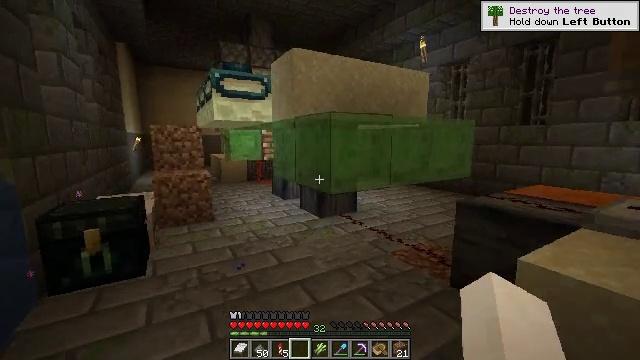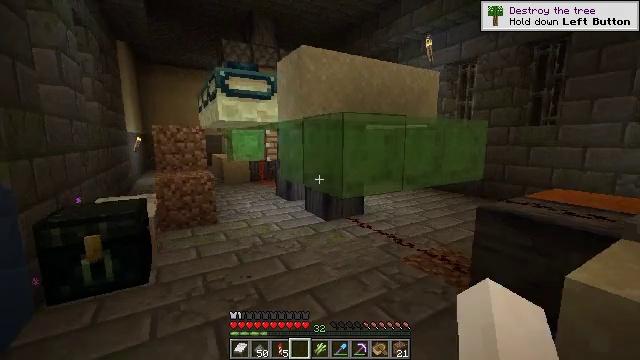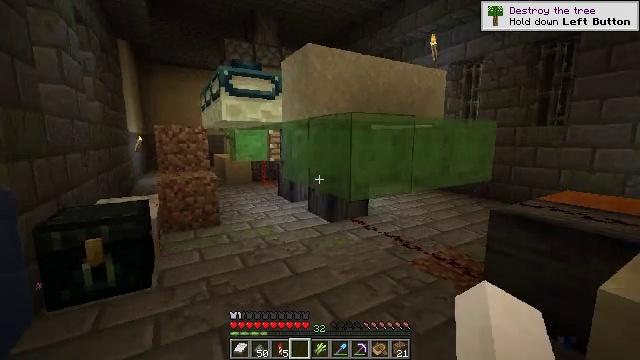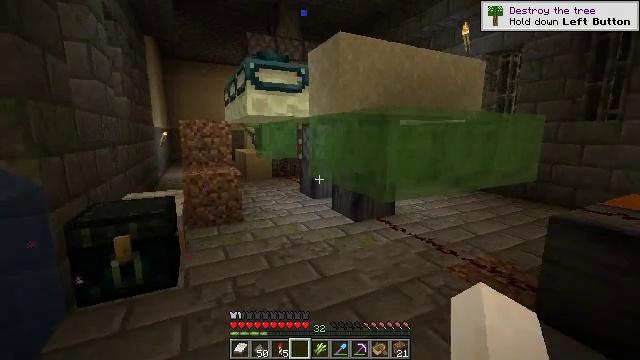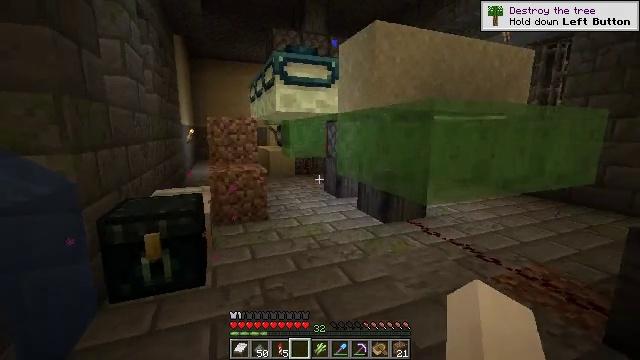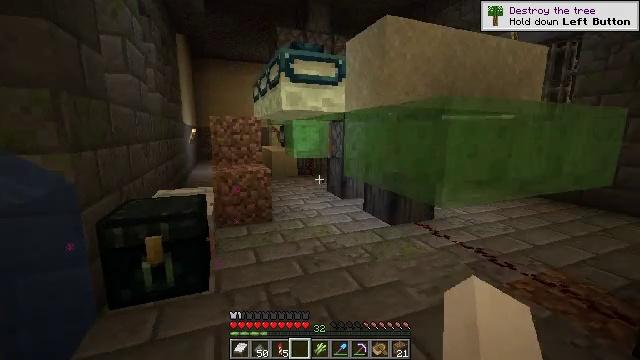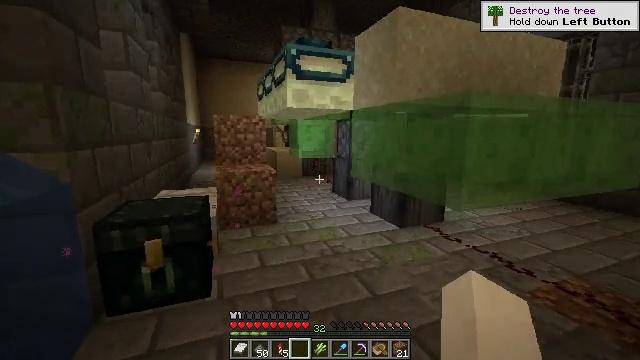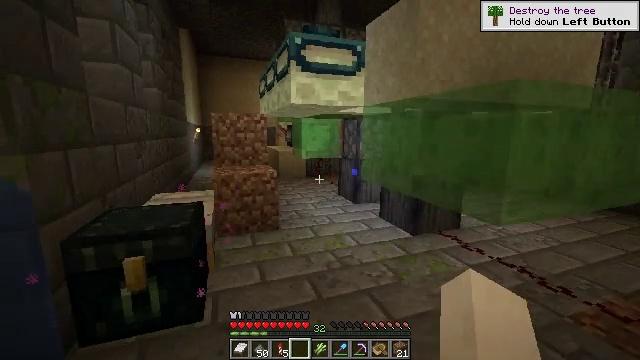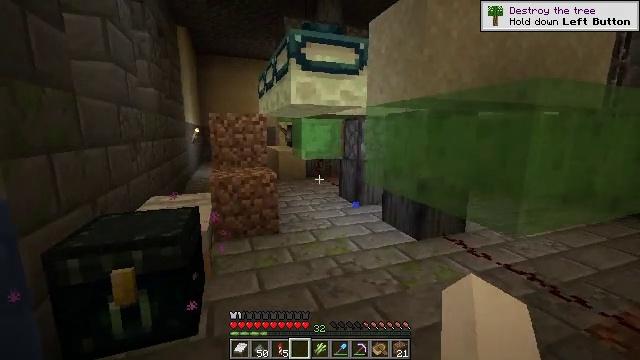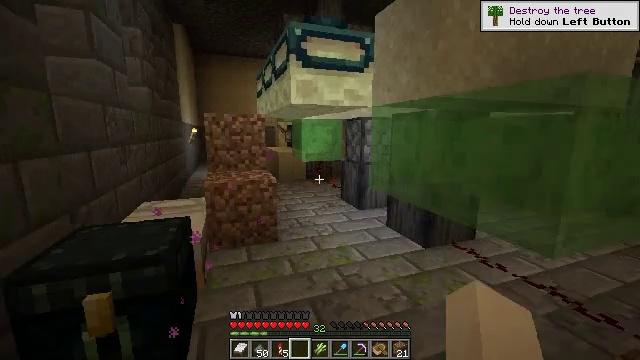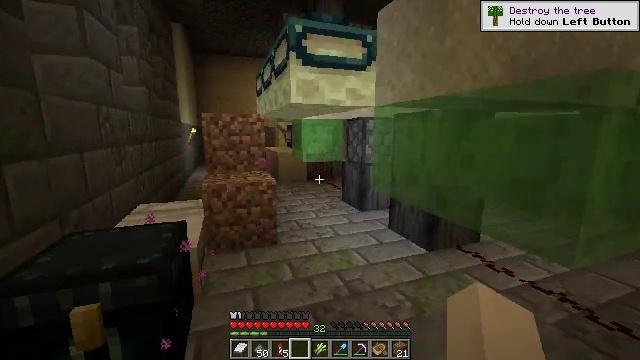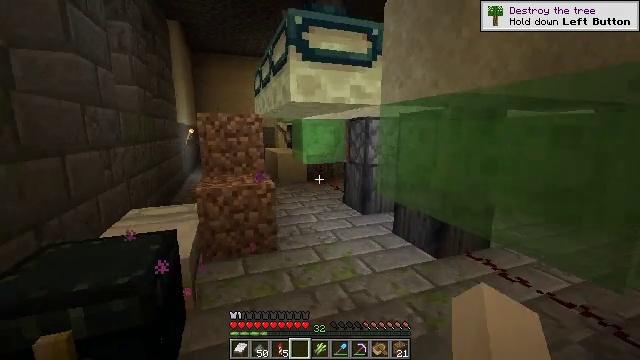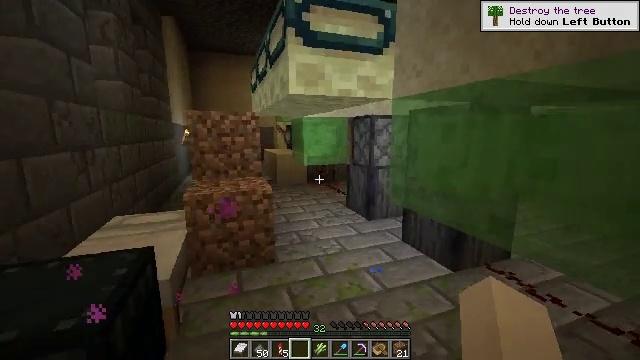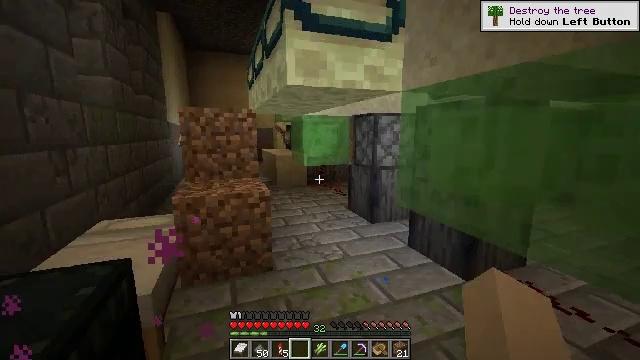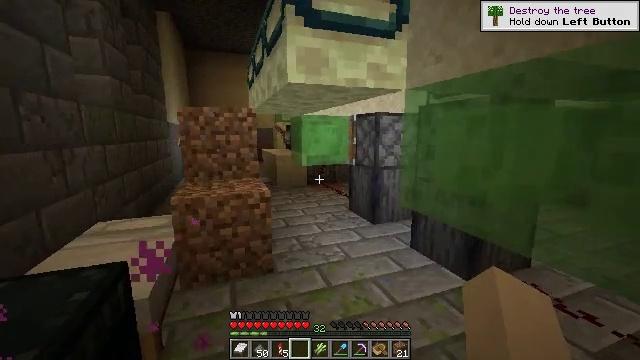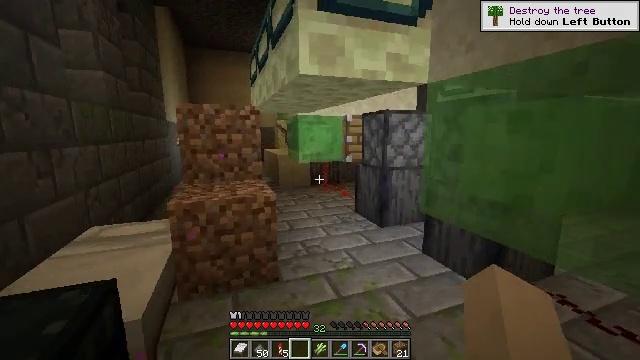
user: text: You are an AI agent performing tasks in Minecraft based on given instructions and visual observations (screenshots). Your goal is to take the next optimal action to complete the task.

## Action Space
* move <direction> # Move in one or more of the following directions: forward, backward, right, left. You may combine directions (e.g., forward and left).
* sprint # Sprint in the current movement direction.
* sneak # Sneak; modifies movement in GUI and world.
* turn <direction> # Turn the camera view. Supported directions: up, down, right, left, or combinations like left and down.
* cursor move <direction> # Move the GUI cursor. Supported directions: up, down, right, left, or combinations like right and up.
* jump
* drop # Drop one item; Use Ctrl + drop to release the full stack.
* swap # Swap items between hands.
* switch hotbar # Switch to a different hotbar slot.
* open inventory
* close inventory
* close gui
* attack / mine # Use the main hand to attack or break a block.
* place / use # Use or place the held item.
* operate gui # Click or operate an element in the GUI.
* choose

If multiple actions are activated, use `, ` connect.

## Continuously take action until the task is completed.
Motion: motion action
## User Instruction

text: Break the slime block to collect it.
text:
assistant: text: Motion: move forward and move left
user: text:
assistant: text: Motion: move forward and move left
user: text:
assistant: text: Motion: move forward and move left, turn left and down
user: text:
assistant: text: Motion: move forward and move left, turn left
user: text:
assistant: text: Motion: move forward
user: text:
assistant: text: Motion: move forward
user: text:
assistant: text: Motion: move forward
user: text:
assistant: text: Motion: move forward
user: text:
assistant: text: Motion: move forward
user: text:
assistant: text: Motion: move forward
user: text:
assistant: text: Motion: move forward
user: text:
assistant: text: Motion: move forward
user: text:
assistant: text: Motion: move forward
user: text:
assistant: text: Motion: move forward and move left
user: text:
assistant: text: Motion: move forward and move left
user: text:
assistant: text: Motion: move forward and move left
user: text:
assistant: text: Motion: move forward and move left, turn right and down
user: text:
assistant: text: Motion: move forward and move left, turn right
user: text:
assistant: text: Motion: move left, turn right
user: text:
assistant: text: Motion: turn right and up
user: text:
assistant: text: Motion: turn right
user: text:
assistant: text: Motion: no_op
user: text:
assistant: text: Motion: no_op
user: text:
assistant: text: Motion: no_op
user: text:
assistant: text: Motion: no_op
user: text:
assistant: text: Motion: no_op
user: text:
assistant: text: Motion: turn left and down
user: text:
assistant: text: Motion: turn left
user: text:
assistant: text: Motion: turn left
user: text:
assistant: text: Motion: turn left